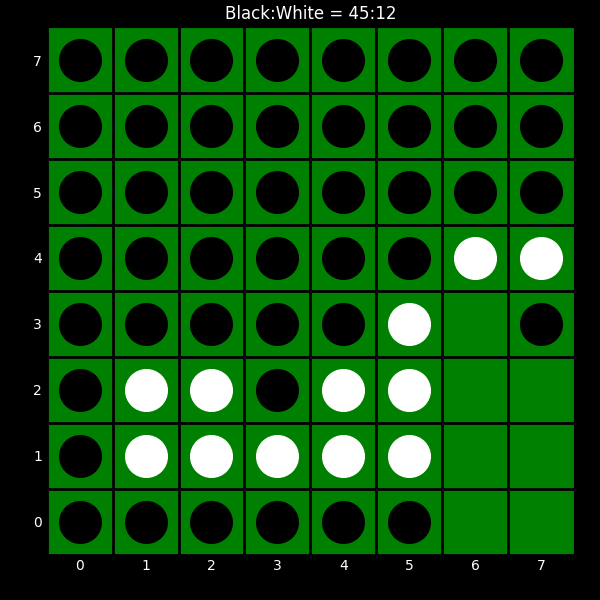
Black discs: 45
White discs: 12